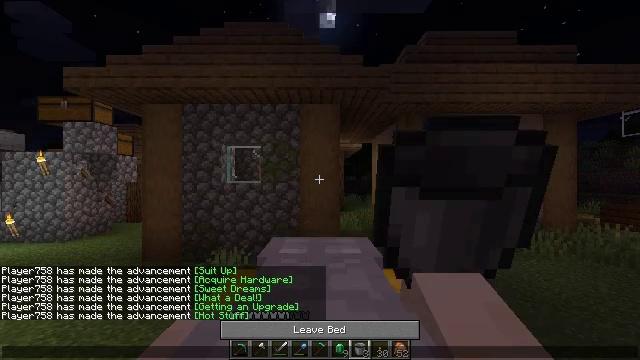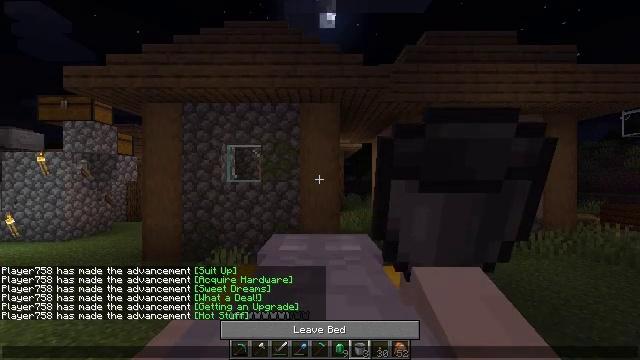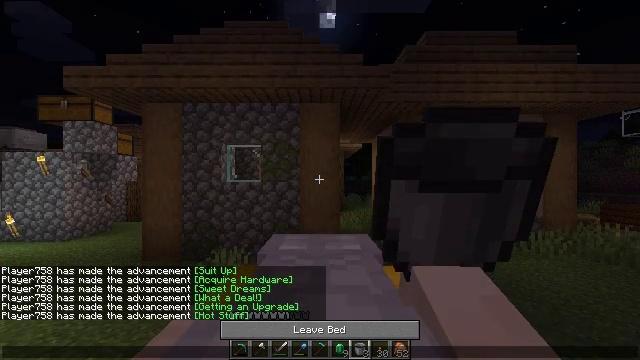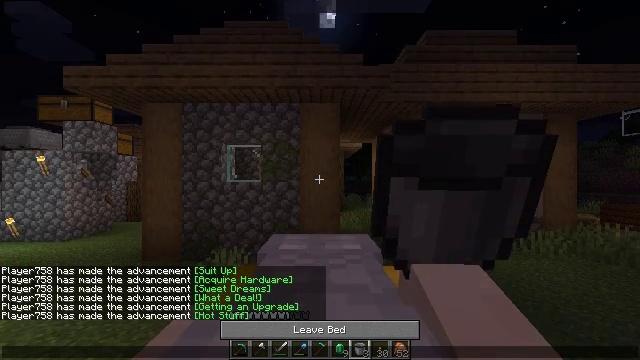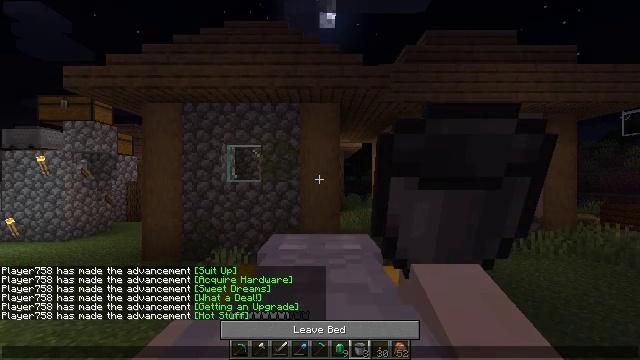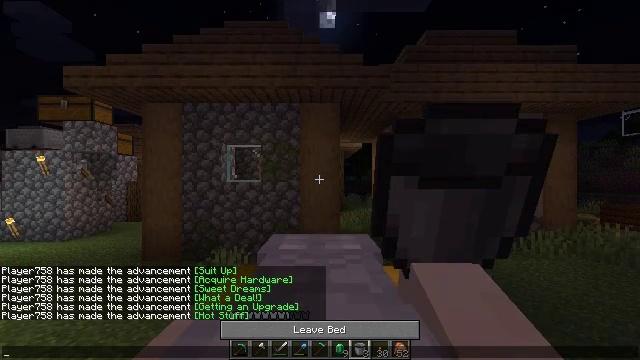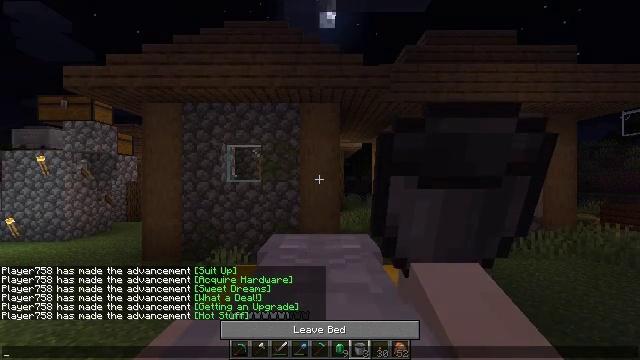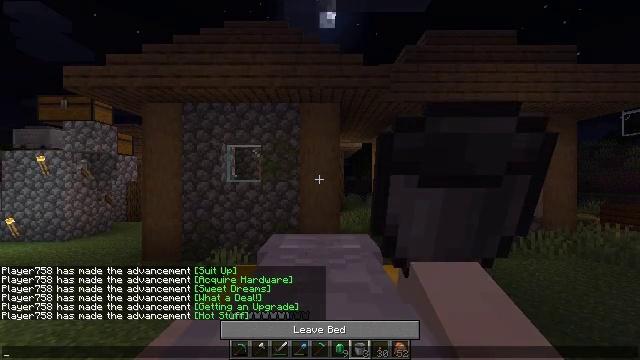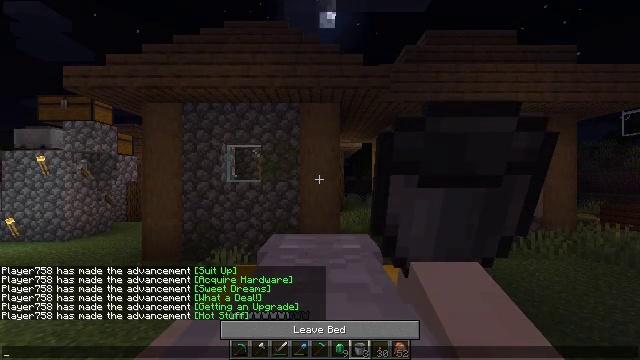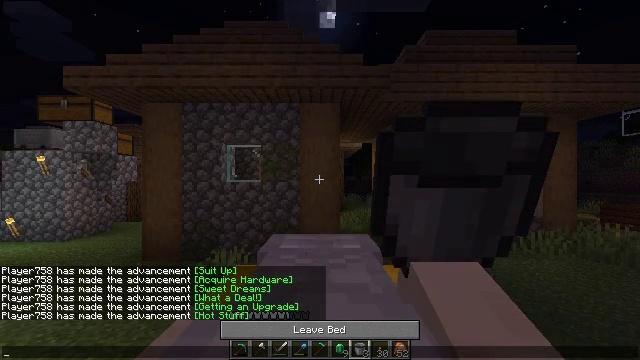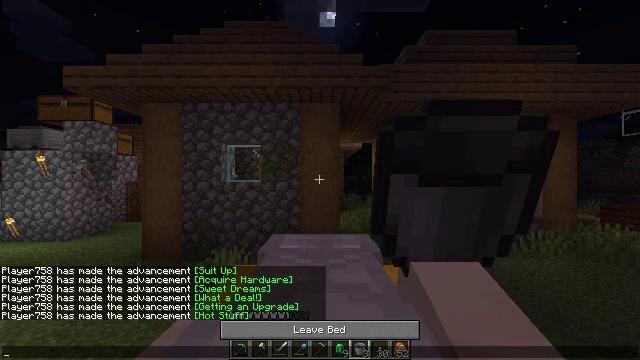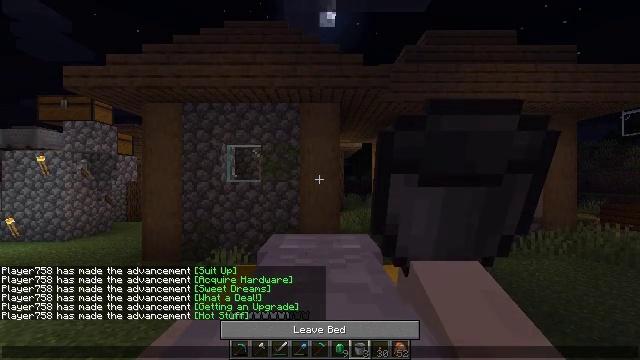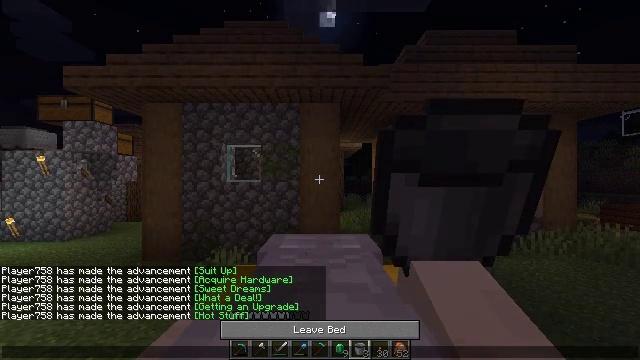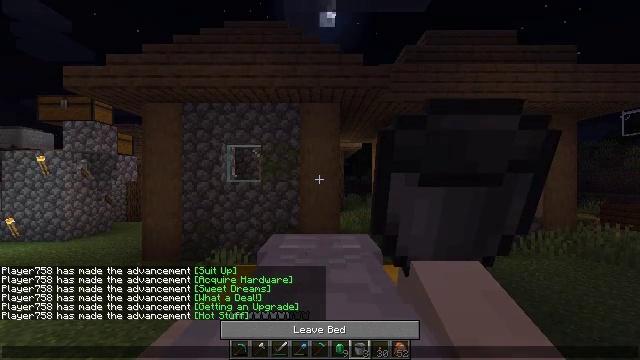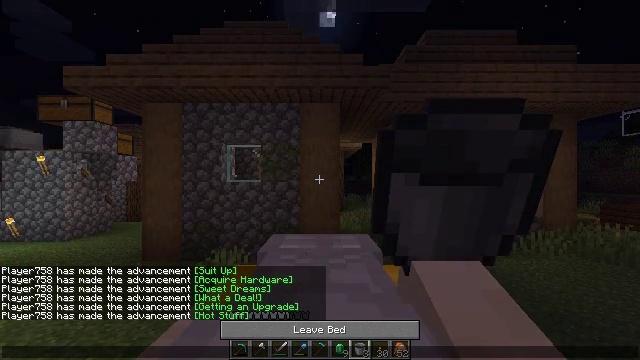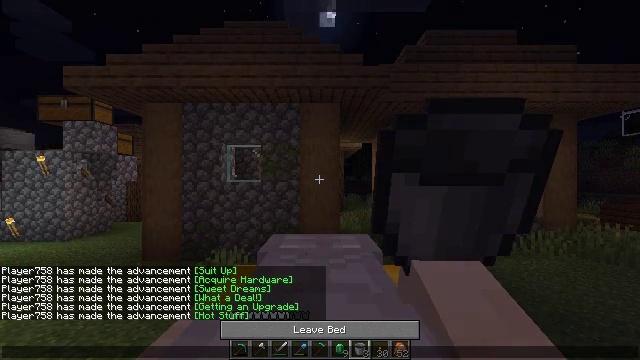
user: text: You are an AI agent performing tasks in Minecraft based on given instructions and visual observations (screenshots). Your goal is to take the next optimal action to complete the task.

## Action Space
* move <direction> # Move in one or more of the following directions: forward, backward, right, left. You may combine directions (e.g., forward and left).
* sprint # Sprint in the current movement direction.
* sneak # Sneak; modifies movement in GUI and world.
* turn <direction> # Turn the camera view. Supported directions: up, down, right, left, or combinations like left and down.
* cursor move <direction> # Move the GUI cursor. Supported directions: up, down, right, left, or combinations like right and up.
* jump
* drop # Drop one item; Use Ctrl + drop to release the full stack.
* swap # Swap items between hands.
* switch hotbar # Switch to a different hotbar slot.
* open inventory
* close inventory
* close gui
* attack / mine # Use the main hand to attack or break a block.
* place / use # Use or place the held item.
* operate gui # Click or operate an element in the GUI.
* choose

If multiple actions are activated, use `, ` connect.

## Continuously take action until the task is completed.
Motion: motion action
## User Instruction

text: Convert gold ingot into gold nugget.
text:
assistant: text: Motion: no_op
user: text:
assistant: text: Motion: no_op
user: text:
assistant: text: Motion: no_op
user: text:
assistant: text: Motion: no_op
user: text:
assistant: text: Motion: no_op
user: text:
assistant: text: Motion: no_op
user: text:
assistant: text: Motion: no_op
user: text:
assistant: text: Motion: no_op
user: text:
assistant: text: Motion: no_op
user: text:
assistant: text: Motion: no_op
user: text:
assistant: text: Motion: no_op
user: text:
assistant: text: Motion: no_op
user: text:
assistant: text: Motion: no_op
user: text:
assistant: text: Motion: no_op
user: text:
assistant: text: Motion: no_op
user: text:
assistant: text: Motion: no_op
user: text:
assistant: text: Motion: no_op
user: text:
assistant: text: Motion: no_op
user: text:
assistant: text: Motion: no_op
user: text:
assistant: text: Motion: no_op
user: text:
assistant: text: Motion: no_op
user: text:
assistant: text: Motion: no_op
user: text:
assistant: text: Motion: no_op
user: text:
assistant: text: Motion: no_op
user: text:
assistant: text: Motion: no_op
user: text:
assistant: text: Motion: no_op
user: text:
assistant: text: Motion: no_op
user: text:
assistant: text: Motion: no_op
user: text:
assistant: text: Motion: no_op
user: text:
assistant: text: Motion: no_op